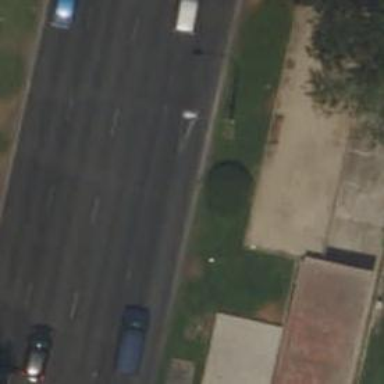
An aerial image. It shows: Primary link road with asphalt surface.